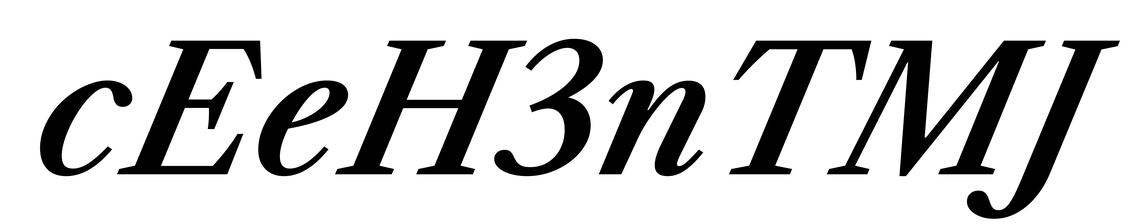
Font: LibreCaslonText-Italic_SemiBold_Italic